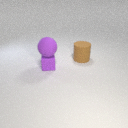
small purple rubber cube in front of large brown rubber cylinder